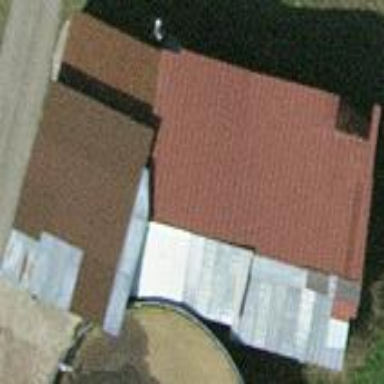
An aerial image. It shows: View of roof of building.